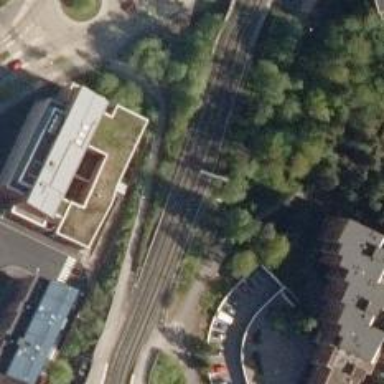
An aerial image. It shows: Railway signal.